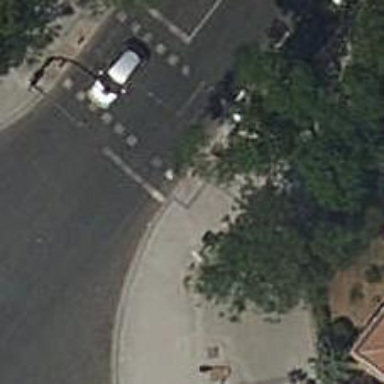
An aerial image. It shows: Bollard.